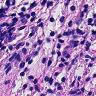
Metastatic tissue present: yes